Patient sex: F
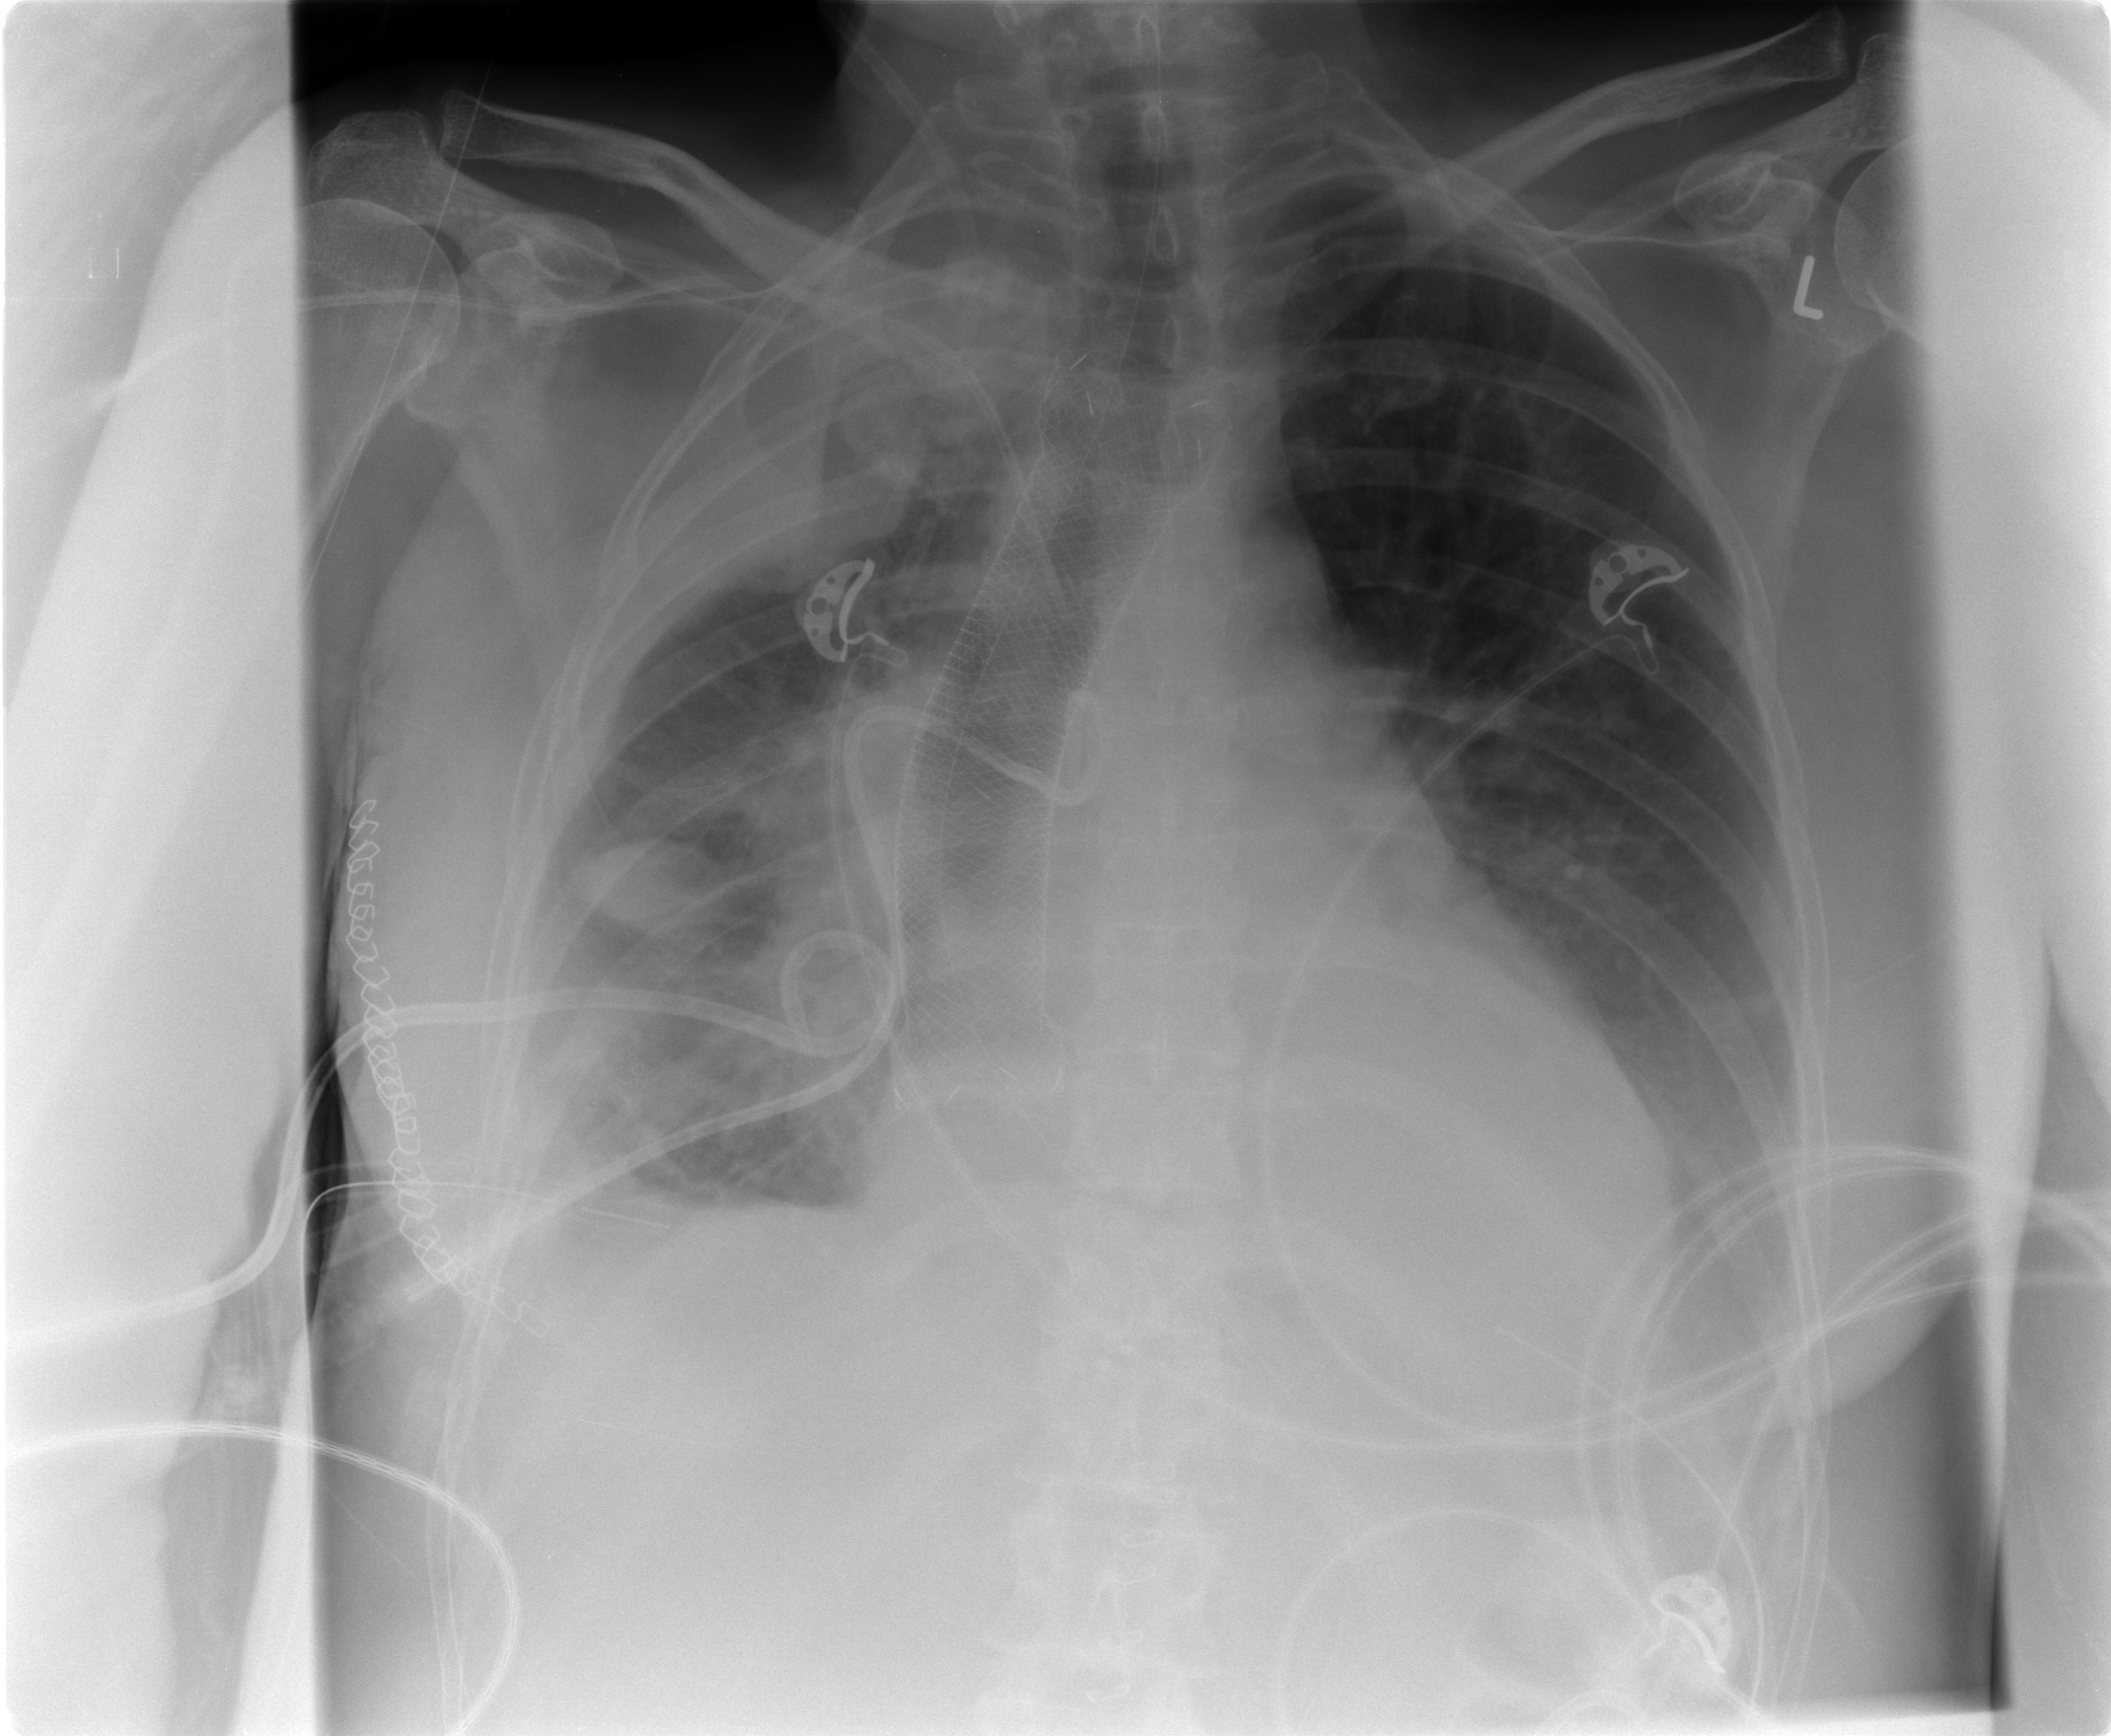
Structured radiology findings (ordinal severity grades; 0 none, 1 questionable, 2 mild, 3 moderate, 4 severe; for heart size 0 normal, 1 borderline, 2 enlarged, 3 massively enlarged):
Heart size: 0
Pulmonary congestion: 0
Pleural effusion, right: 3
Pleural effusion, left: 1
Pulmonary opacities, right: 0
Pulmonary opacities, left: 0
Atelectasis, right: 0
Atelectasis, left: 0